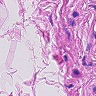
Metastatic tissue present: no